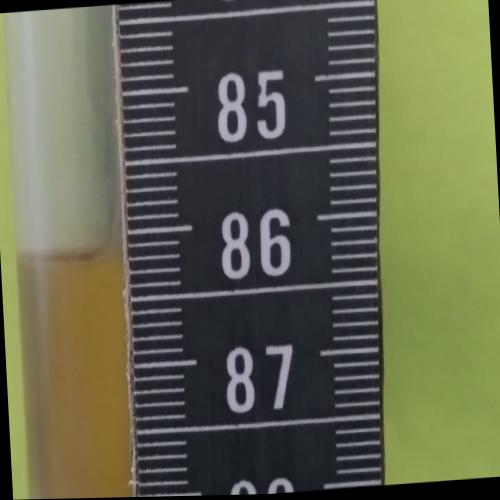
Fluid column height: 86.2 cm